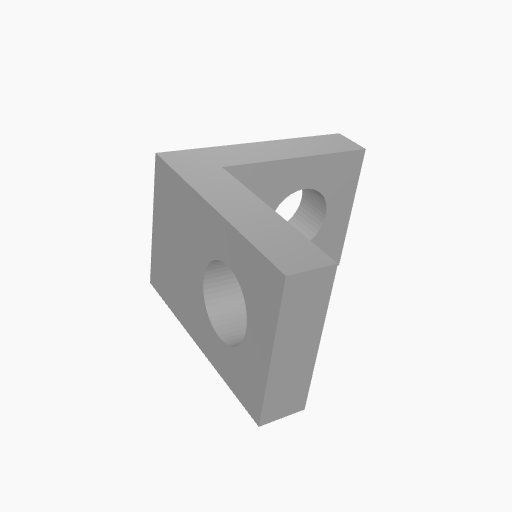
Part: LBeam1H